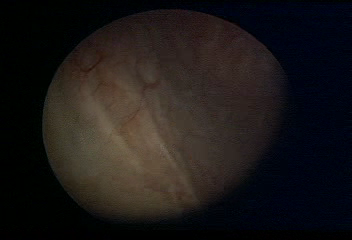
Modality: WLC
Class: Normal mucosa
Bladder cancer association: No